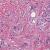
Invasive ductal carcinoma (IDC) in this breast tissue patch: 1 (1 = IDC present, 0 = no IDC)